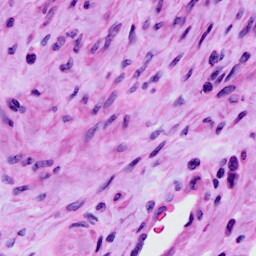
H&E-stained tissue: Cervix